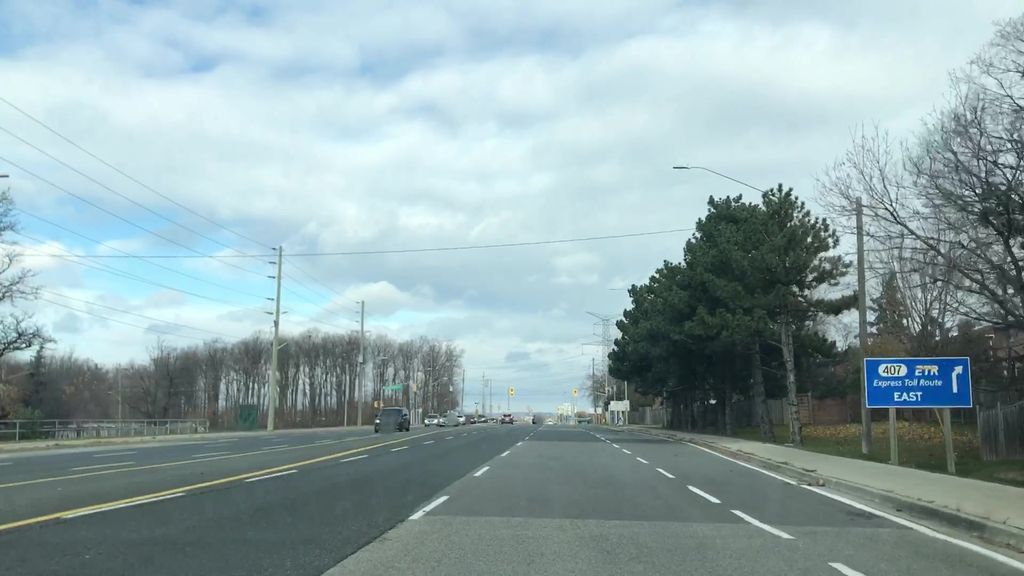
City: toronto